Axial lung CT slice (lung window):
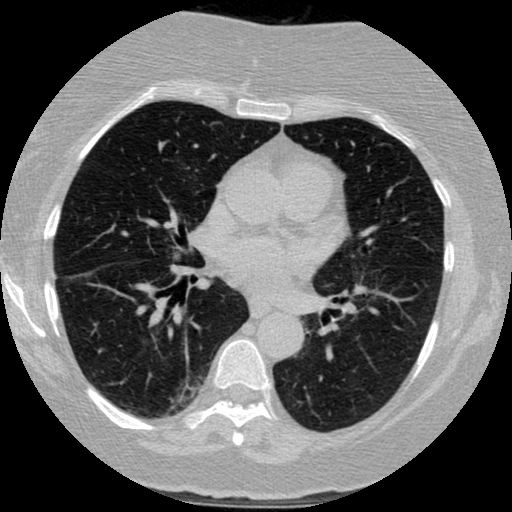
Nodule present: no